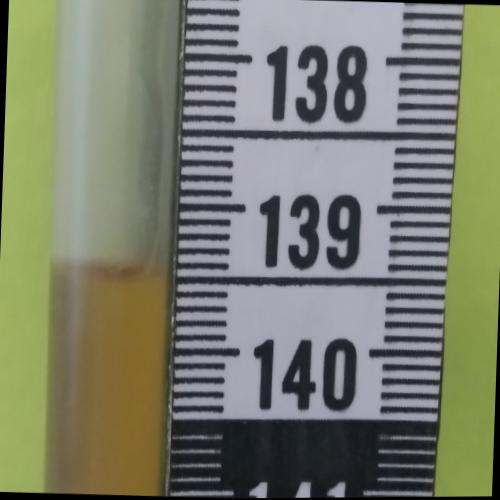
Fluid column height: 139.4 cm